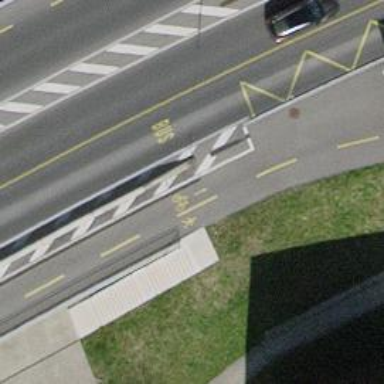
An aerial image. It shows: Footway with concrete surface.